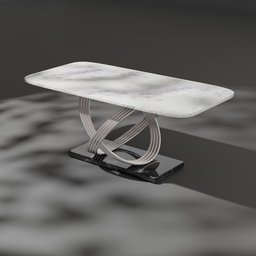
Label: furniture